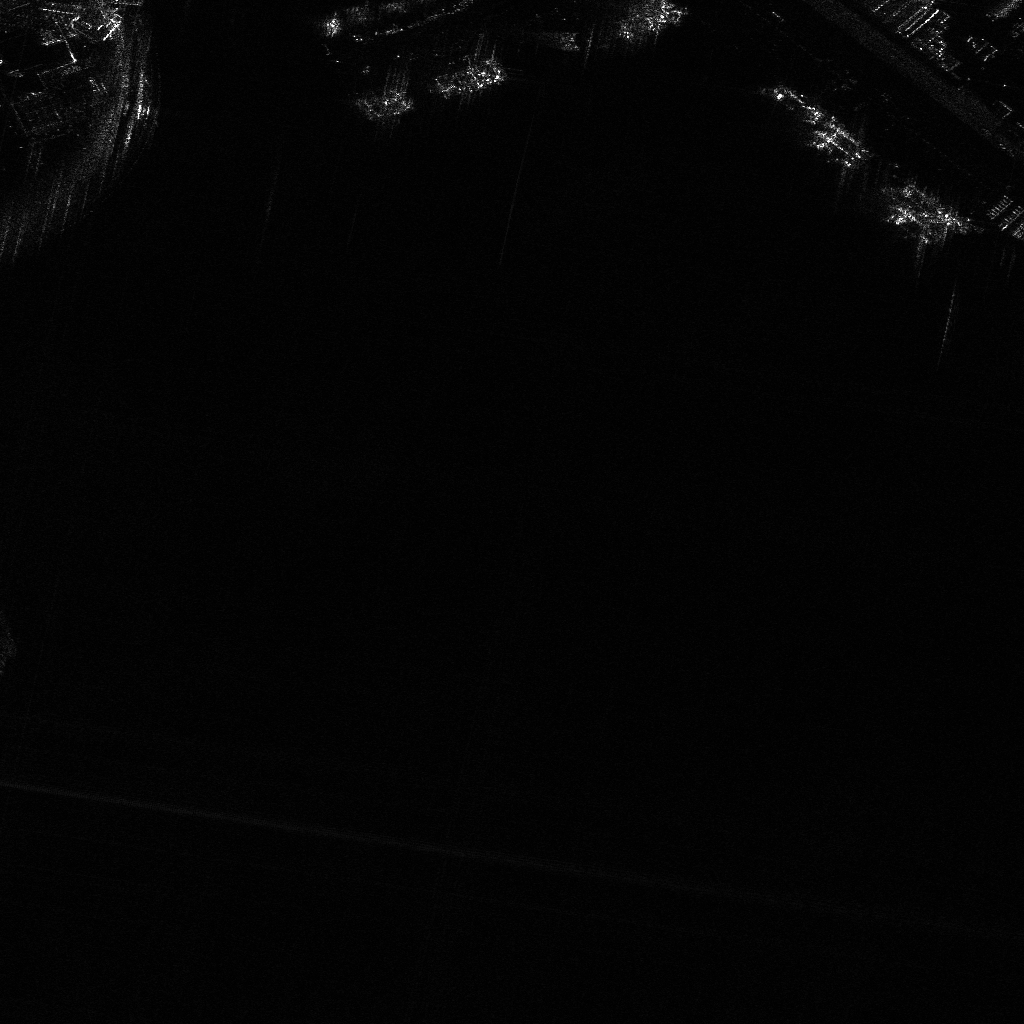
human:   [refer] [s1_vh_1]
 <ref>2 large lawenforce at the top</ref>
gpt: <box>[[35, 6, 38, 14, 73], [44, 3, 47, 11, 73]]</box>